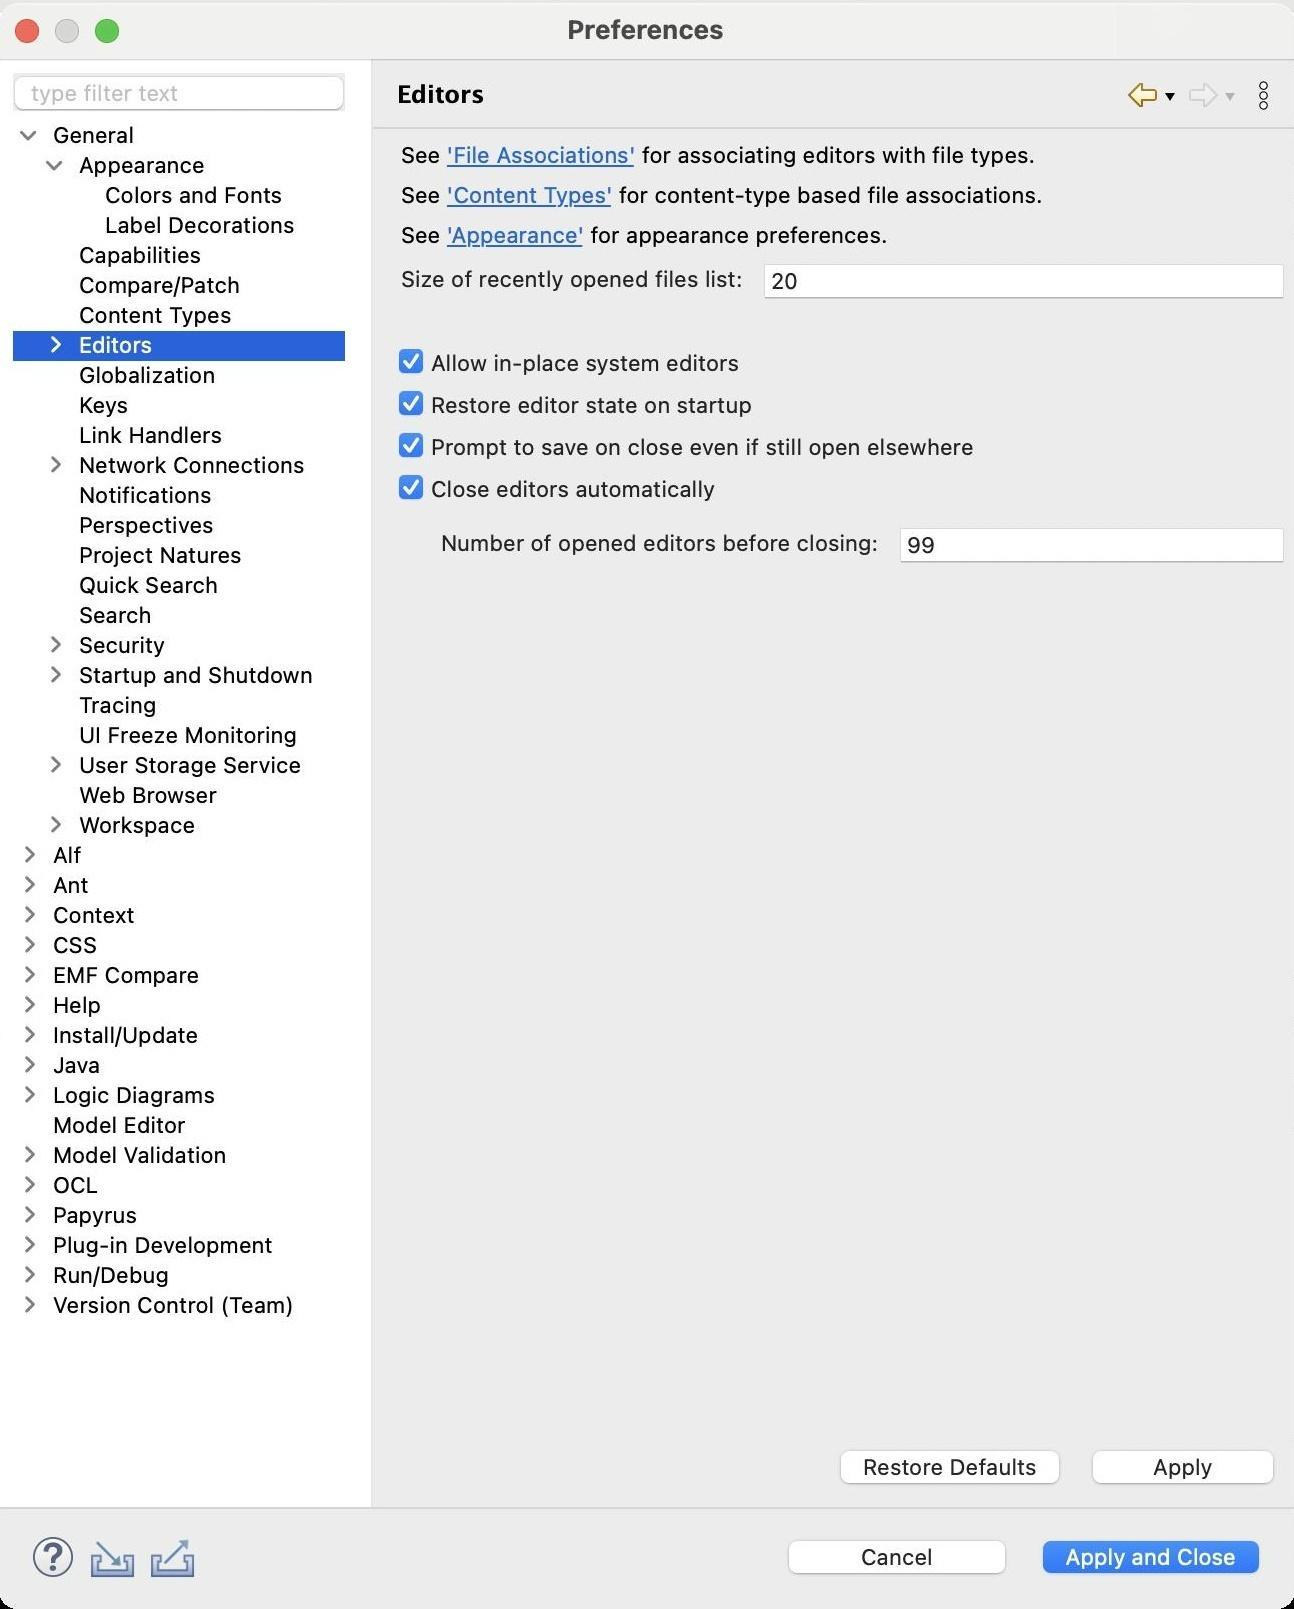
Accessibility tree:
{"name": "Preferences", "role": "AXWindow", "description": null, "role_description": "standard window", "value": null, "position": "480.00;136.00", "size": "648;803", "children": [{"name": "Apply_and_Close", "role": "AXButton", "description": null, "role_description": "button", "value": null, "position": "516.00;765.00", "size": "120;27", "children": []}, {"name": "Cancel", "role": "AXButton", "description": null, "role_description": "button", "value": null, "position": "389.00;765.00", "size": "120;27", "children": []}, {"name": null, "role": "AXToolbar", "description": null, "role_description": "toolbar", "value": null, "position": "12.00;763.00", "size": "90;30", "children": [{"name": "Help", "role": "AXCheckBox", "description": null, "role_description": "checkbox", "value": 0, "position": "12.00;763.00", "size": "30;30", "children": []}, {"name": "Import", "role": "AXButton", "description": null, "role_description": "button", "value": null, "position": "42.00;763.00", "size": "30;30", "children": []}, {"name": "Export", "role": "AXButton", "description": null, "role_description": "button", "value": null, "position": "72.00;763.00", "size": "30;30", "children": []}]}, {"name": null, "role": "AXScrollArea", "description": null, "role_description": "scroll area", "value": null, "position": "199.00;69.00", "size": "444;678", "children": [{"name": "Apply", "role": "AXButton", "description": null, "role_description": "button", "value": null, "position": "541.00;720.00", "size": "102;27", "children": []}, {"name": "Restore_Defaults", "role": "AXButton", "description": null, "role_description": "button", "value": null, "position": "415.00;720.00", "size": "121;27", "children": []}, {"name": null, "role": "AXTextField", "description": null, "role_description": "text field", "value": "99", "position": "450.00;261.00", "size": "193;19", "children": []}, {"name": null, "role": "AXStaticText", "description": null, "role_description": "text", "value": "Number of opened editors before closing:", "position": "219.00;263.00", "size": "223;14", "children": []}, {"name": "Close_editors_automatically", "role": "AXCheckBox", "description": null, "role_description": "checkbox", "value": 1, "position": "199.00;235.00", "size": "164;16", "children": []}, {"name": "Prompt_to_save_on_close_even_if_still_open_elsewhere", "role": "AXCheckBox", "description": null, "role_description": "checkbox", "value": 1, "position": "199.00;214.00", "size": "444;16", "children": []}, {"name": "Restore_editor_state_on_startup", "role": "AXCheckBox", "description": null, "role_description": "checkbox", "value": 1, "position": "199.00;193.00", "size": "444;16", "children": []}, {"name": "Allow_in-place_system_editors", "role": "AXCheckBox", "description": null, "role_description": "checkbox", "value": 1, "position": "199.00;172.00", "size": "444;16", "children": []}, {"name": null, "role": "AXStaticText", "description": null, "role_description": "text", "value": "", "position": "199.00;153.00", "size": "4;14", "children": []}, {"name": null, "role": "AXTextField", "description": null, "role_description": "text field", "value": "20", "position": "382.00;129.00", "size": "261;19", "children": []}, {"name": null, "role": "AXStaticText", "description": null, "role_description": "text", "value": "Size of recently opened files list:", "position": "199.00;131.00", "size": "175;14", "children": []}, {"name": null, "role": "AXScrollArea", "description": null, "role_description": "scroll area", "value": null, "position": "199.00;109.00", "size": "444;15", "children": [{"name": null, "role": "AXTextArea", "description": null, "role_description": "text entry area", "value": "See 'Appearance' for appearance preferences.", "position": "199.00;109.00", "size": "444;15", "children": [{"name": "'Appearance'", "role": "AXLink", "description": null, "role_description": "hyperlink", "value": null, "position": "223.93;109.00", "size": "69;13", "children": []}]}]}, {"name": null, "role": "AXScrollArea", "description": null, "role_description": "scroll area", "value": null, "position": "199.00;89.00", "size": "444;15", "children": [{"name": null, "role": "AXTextArea", "description": null, "role_description": "text entry area", "value": "See 'Content Types' for content-type based file associations.", "position": "199.00;89.00", "size": "444;15", "children": [{"name": "'Content_Types'", "role": "AXLink", "description": null, "role_description": "hyperlink", "value": null, "position": "223.93;89.00", "size": "83;13", "children": []}]}]}, {"name": null, "role": "AXScrollArea", "description": null, "role_description": "scroll area", "value": null, "position": "199.00;69.00", "size": "444;15", "children": [{"name": null, "role": "AXTextArea", "description": null, "role_description": "text entry area", "value": "See 'File Associations' for associating editors with file types.", "position": "199.00;69.00", "size": "444;15", "children": [{"name": "'File_Associations'", "role": "AXLink", "description": null, "role_description": "hyperlink", "value": null, "position": "223.93;69.00", "size": "94;13", "children": []}]}]}]}, {"name": null, "role": "AXToolbar", "description": "", "role_description": "toolbar", "value": null, "position": "561.00;35.00", "size": "82;22", "children": [{"name": "Back_to_Content_Types", "role": "AXMenuButton", "description": null, "role_description": "menu button", "value": null, "position": "561.00;35.00", "size": "22;22", "children": []}, {"name": "Forward", "role": "AXMenuButton", "description": null, "role_description": "menu button", "value": null, "position": "591.00;35.00", "size": "22;22", "children": []}, {"name": "Additional_Dialog_Actions", "role": "AXButton", "description": null, "role_description": "button", "value": null, "position": "621.00;35.00", "size": "22;22", "children": []}]}, {"name": null, "role": "AXStaticText", "description": "", "role_description": "text", "value": "Editors", "position": "196.00;35.00", "size": "358;21", "children": []}, {"name": null, "role": "AXSplitter", "description": null, "role_description": "splitter", "value": 180, "position": "180.00;28.00", "size": "5;724", "children": []}, {"name": null, "role": "AXScrollArea", "description": null, "role_description": "scroll area", "value": null, "position": "7.00;59.00", "size": "166;693", "children": [{"name": null, "role": "AXOutline", "description": null, "role_description": "outline", "value": null, "position": "7.00;59.00", "size": "166;693", "children": [{"name": null, "role": "AXRow", "description": null, "role_description": "outline row", "value": null, "position": "7.00;59.00", "size": "166;15", "children": [{"name": null, "role": "AXGroup", "description": null, "role_description": "group", "value": null, "position": "7.00;59.00", "size": "151;15", "children": [{"name": null, "role": "AXDisclosureTriangle", "description": null, "role_description": "disclosure triangle", "value": 1, "position": "9.00;59.00", "size": "12;14", "children": []}, {"name": null, "role": "AXStaticText", "description": null, "role_description": "text", "value": "General", "position": "25.00;59.00", "size": "132;14", "children": []}]}]}, {"name": null, "role": "AXRow", "description": null, "role_description": "outline row", "value": null, "position": "7.00;74.00", "size": "166;15", "children": [{"name": null, "role": "AXGroup", "description": null, "role_description": "group", "value": null, "position": "7.00;74.00", "size": "151;15", "children": [{"name": null, "role": "AXDisclosureTriangle", "description": null, "role_description": "disclosure triangle", "value": 1, "position": "22.00;74.00", "size": "12;14", "children": []}, {"name": null, "role": "AXStaticText", "description": null, "role_description": "text", "value": "Appearance", "position": "38.00;74.00", "size": "119;14", "children": []}]}]}, {"name": null, "role": "AXRow", "description": null, "role_description": "outline row", "value": null, "position": "7.00;89.00", "size": "166;15", "children": [{"name": null, "role": "AXStaticText", "description": null, "role_description": "text", "value": "Colors and Fonts", "position": "51.00;89.00", "size": "106;14", "children": []}]}, {"name": null, "role": "AXRow", "description": null, "role_description": "outline row", "value": null, "position": "7.00;104.00", "size": "166;15", "children": [{"name": null, "role": "AXStaticText", "description": null, "role_description": "text", "value": "Label Decorations", "position": "51.00;104.00", "size": "106;14", "children": []}]}, {"name": null, "role": "AXRow", "description": null, "role_description": "outline row", "value": null, "position": "7.00;119.00", "size": "166;15", "children": [{"name": null, "role": "AXStaticText", "description": null, "role_description": "text", "value": "Capabilities", "position": "38.00;119.00", "size": "119;14", "children": []}]}, {"name": null, "role": "AXRow", "description": null, "role_description": "outline row", "value": null, "position": "7.00;134.00", "size": "166;15", "children": [{"name": null, "role": "AXStaticText", "description": null, "role_description": "text", "value": "Compare/Patch", "position": "38.00;134.00", "size": "119;14", "children": []}]}, {"name": null, "role": "AXRow", "description": null, "role_description": "outline row", "value": null, "position": "7.00;149.00", "size": "166;15", "children": [{"name": null, "role": "AXStaticText", "description": null, "role_description": "text", "value": "Content Types", "position": "38.00;149.00", "size": "119;14", "children": []}]}, {"name": null, "role": "AXRow", "description": null, "role_description": "outline row", "value": null, "position": "7.00;164.00", "size": "166;15", "children": [{"name": null, "role": "AXGroup", "description": null, "role_description": "group", "value": null, "position": "7.00;164.00", "size": "151;15", "children": [{"name": null, "role": "AXDisclosureTriangle", "description": null, "role_description": "disclosure triangle", "value": 0, "position": "22.00;164.00", "size": "12;14", "children": []}, {"name": null, "role": "AXStaticText", "description": null, "role_description": "text", "value": "Editors", "position": "38.00;164.00", "size": "119;14", "children": []}]}]}, {"name": null, "role": "AXRow", "description": null, "role_description": "outline row", "value": null, "position": "7.00;179.00", "size": "166;15", "children": [{"name": null, "role": "AXStaticText", "description": null, "role_description": "text", "value": "Globalization", "position": "38.00;179.00", "size": "119;14", "children": []}]}, {"name": null, "role": "AXRow", "description": null, "role_description": "outline row", "value": null, "position": "7.00;194.00", "size": "166;15", "children": [{"name": null, "role": "AXStaticText", "description": null, "role_description": "text", "value": "Keys", "position": "38.00;194.00", "size": "119;14", "children": []}]}, {"name": null, "role": "AXRow", "description": null, "role_description": "outline row", "value": null, "position": "7.00;209.00", "size": "166;15", "children": [{"name": null, "role": "AXStaticText", "description": null, "role_description": "text", "value": "Link Handlers", "position": "38.00;209.00", "size": "119;14", "children": []}]}, {"name": null, "role": "AXRow", "description": null, "role_description": "outline row", "value": null, "position": "7.00;224.00", "size": "166;15", "children": [{"name": null, "role": "AXGroup", "description": null, "role_description": "group", "value": null, "position": "7.00;224.00", "size": "151;15", "children": [{"name": null, "role": "AXDisclosureTriangle", "description": null, "role_description": "disclosure triangle", "value": 0, "position": "22.00;224.00", "size": "12;14", "children": []}, {"name": null, "role": "AXStaticText", "description": null, "role_description": "text", "value": "Network Connections", "position": "38.00;224.00", "size": "119;14", "children": []}]}]}, {"name": null, "role": "AXRow", "description": null, "role_description": "outline row", "value": null, "position": "7.00;239.00", "size": "166;15", "children": [{"name": null, "role": "AXStaticText", "description": null, "role_description": "text", "value": "Notifications", "position": "38.00;239.00", "size": "119;14", "children": []}]}, {"name": null, "role": "AXRow", "description": null, "role_description": "outline row", "value": null, "position": "7.00;254.00", "size": "166;15", "children": [{"name": null, "role": "AXStaticText", "description": null, "role_description": "text", "value": "Perspectives", "position": "38.00;254.00", "size": "119;14", "children": []}]}, {"name": null, "role": "AXRow", "description": null, "role_description": "outline row", "value": null, "position": "7.00;269.00", "size": "166;15", "children": [{"name": null, "role": "AXStaticText", "description": null, "role_description": "text", "value": "Project Natures", "position": "38.00;269.00", "size": "119;14", "children": []}]}, {"name": null, "role": "AXRow", "description": null, "role_description": "outline row", "value": null, "position": "7.00;284.00", "size": "166;15", "children": [{"name": null, "role": "AXStaticText", "description": null, "role_description": "text", "value": "Quick Search", "position": "38.00;284.00", "size": "119;14", "children": []}]}, {"name": null, "role": "AXRow", "description": null, "role_description": "outline row", "value": null, "position": "7.00;299.00", "size": "166;15", "children": [{"name": null, "role": "AXStaticText", "description": null, "role_description": "text", "value": "Search", "position": "38.00;299.00", "size": "119;14", "children": []}]}, {"name": null, "role": "AXRow", "description": null, "role_description": "outline row", "value": null, "position": "7.00;314.00", "size": "166;15", "children": [{"name": null, "role": "AXGroup", "description": null, "role_description": "group", "value": null, "position": "7.00;314.00", "size": "151;15", "children": [{"name": null, "role": "AXDisclosureTriangle", "description": null, "role_description": "disclosure triangle", "value": 0, "position": "22.00;314.00", "size": "12;14", "children": []}, {"name": null, "role": "AXStaticText", "description": null, "role_description": "text", "value": "Security", "position": "38.00;314.00", "size": "119;14", "children": []}]}]}, {"name": null, "role": "AXRow", "description": null, "role_description": "outline row", "value": null, "position": "7.00;329.00", "size": "166;15", "children": [{"name": null, "role": "AXGroup", "description": null, "role_description": "group", "value": null, "position": "7.00;329.00", "size": "151;15", "children": [{"name": null, "role": "AXDisclosureTriangle", "description": null, "role_description": "disclosure triangle", "value": 0, "position": "22.00;329.00", "size": "12;14", "children": []}, {"name": null, "role": "AXStaticText", "description": null, "role_description": "text", "value": "Startup and Shutdown", "position": "38.00;329.00", "size": "119;14", "children": []}]}]}, {"name": null, "role": "AXRow", "description": null, "role_description": "outline row", "value": null, "position": "7.00;344.00", "size": "166;15", "children": [{"name": null, "role": "AXStaticText", "description": null, "role_description": "text", "value": "Tracing", "position": "38.00;344.00", "size": "119;14", "children": []}]}, {"name": null, "role": "AXRow", "description": null, "role_description": "outline row", "value": null, "position": "7.00;359.00", "size": "166;15", "children": [{"name": null, "role": "AXStaticText", "description": null, "role_description": "text", "value": "UI Freeze Monitoring", "position": "38.00;359.00", "size": "119;14", "children": []}]}, {"name": null, "role": "AXRow", "description": null, "role_description": "outline row", "value": null, "position": "7.00;374.00", "size": "166;15", "children": [{"name": null, "role": "AXGroup", "description": null, "role_description": "group", "value": null, "position": "7.00;374.00", "size": "151;15", "children": [{"name": null, "role": "AXDisclosureTriangle", "description": null, "role_description": "disclosure triangle", "value": 0, "position": "22.00;374.00", "size": "12;14", "children": []}, {"name": null, "role": "AXStaticText", "description": null, "role_description": "text", "value": "User Storage Service", "position": "38.00;374.00", "size": "119;14", "children": []}]}]}, {"name": null, "role": "AXRow", "description": null, "role_description": "outline row", "value": null, "position": "7.00;389.00", "size": "166;15", "children": [{"name": null, "role": "AXStaticText", "description": null, "role_description": "text", "value": "Web Browser", "position": "38.00;389.00", "size": "119;14", "children": []}]}, {"name": null, "role": "AXRow", "description": null, "role_description": "outline row", "value": null, "position": "7.00;404.00", "size": "166;15", "children": [{"name": null, "role": "AXGroup", "description": null, "role_description": "group", "value": null, "position": "7.00;404.00", "size": "151;15", "children": [{"name": null, "role": "AXDisclosureTriangle", "description": null, "role_description": "disclosure triangle", "value": 0, "position": "22.00;404.00", "size": "12;14", "children": []}, {"name": null, "role": "AXStaticText", "description": null, "role_description": "text", "value": "Workspace", "position": "38.00;404.00", "size": "119;14", "children": []}]}]}, {"name": null, "role": "AXRow", "description": null, "role_description": "outline row", "value": null, "position": "7.00;419.00", "size": "166;15", "children": [{"name": null, "role": "AXGroup", "description": null, "role_description": "group", "value": null, "position": "7.00;419.00", "size": "151;15", "children": [{"name": null, "role": "AXDisclosureTriangle", "description": null, "role_description": "disclosure triangle", "value": 0, "position": "9.00;419.00", "size": "12;14", "children": []}, {"name": null, "role": "AXStaticText", "description": null, "role_description": "text", "value": "Alf", "position": "25.00;419.00", "size": "132;14", "children": []}]}]}, {"name": null, "role": "AXRow", "description": null, "role_description": "outline row", "value": null, "position": "7.00;434.00", "size": "166;15", "children": [{"name": null, "role": "AXGroup", "description": null, "role_description": "group", "value": null, "position": "7.00;434.00", "size": "151;15", "children": [{"name": null, "role": "AXDisclosureTriangle", "description": null, "role_description": "disclosure triangle", "value": 0, "position": "9.00;434.00", "size": "12;14", "children": []}, {"name": null, "role": "AXStaticText", "description": null, "role_description": "text", "value": "Ant", "position": "25.00;434.00", "size": "132;14", "children": []}]}]}, {"name": null, "role": "AXRow", "description": null, "role_description": "outline row", "value": null, "position": "7.00;449.00", "size": "166;15", "children": [{"name": null, "role": "AXGroup", "description": null, "role_description": "group", "value": null, "position": "7.00;449.00", "size": "151;15", "children": [{"name": null, "role": "AXDisclosureTriangle", "description": null, "role_description": "disclosure triangle", "value": 0, "position": "9.00;449.00", "size": "12;14", "children": []}, {"name": null, "role": "AXStaticText", "description": null, "role_description": "text", "value": "Context", "position": "25.00;449.00", "size": "132;14", "children": []}]}]}, {"name": null, "role": "AXRow", "description": null, "role_description": "outline row", "value": null, "position": "7.00;464.00", "size": "166;15", "children": [{"name": null, "role": "AXGroup", "description": null, "role_description": "group", "value": null, "position": "7.00;464.00", "size": "151;15", "children": [{"name": null, "role": "AXDisclosureTriangle", "description": null, "role_description": "disclosure triangle", "value": 0, "position": "9.00;464.00", "size": "12;14", "children": []}, {"name": null, "role": "AXStaticText", "description": null, "role_description": "text", "value": "CSS", "position": "25.00;464.00", "size": "132;14", "children": []}]}]}, {"name": null, "role": "AXRow", "description": null, "role_description": "outline row", "value": null, "position": "7.00;479.00", "size": "166;15", "children": [{"name": null, "role": "AXGroup", "description": null, "role_description": "group", "value": null, "position": "7.00;479.00", "size": "151;15", "children": [{"name": null, "role": "AXDisclosureTriangle", "description": null, "role_description": "disclosure triangle", "value": 0, "position": "9.00;479.00", "size": "12;14", "children": []}, {"name": null, "role": "AXStaticText", "description": null, "role_description": "text", "value": "EMF Compare", "position": "25.00;479.00", "size": "132;14", "children": []}]}]}, {"name": null, "role": "AXRow", "description": null, "role_description": "outline row", "value": null, "position": "7.00;494.00", "size": "166;15", "children": [{"name": null, "role": "AXGroup", "description": null, "role_description": "group", "value": null, "position": "7.00;494.00", "size": "151;15", "children": [{"name": null, "role": "AXDisclosureTriangle", "description": null, "role_description": "disclosure triangle", "value": 0, "position": "9.00;494.00", "size": "12;14", "children": []}, {"name": null, "role": "AXStaticText", "description": null, "role_description": "text", "value": "Help", "position": "25.00;494.00", "size": "132;14", "children": []}]}]}, {"name": null, "role": "AXRow", "description": null, "role_description": "outline row", "value": null, "position": "7.00;509.00", "size": "166;15", "children": [{"name": null, "role": "AXGroup", "description": null, "role_description": "group", "value": null, "position": "7.00;509.00", "size": "151;15", "children": [{"name": null, "role": "AXDisclosureTriangle", "description": null, "role_description": "disclosure triangle", "value": 0, "position": "9.00;509.00", "size": "12;14", "children": []}, {"name": null, "role": "AXStaticText", "description": null, "role_description": "text", "value": "Install/Update", "position": "25.00;509.00", "size": "132;14", "children": []}]}]}, {"name": null, "role": "AXRow", "description": null, "role_description": "outline row", "value": null, "position": "7.00;524.00", "size": "166;15", "children": [{"name": null, "role": "AXGroup", "description": null, "role_description": "group", "value": null, "position": "7.00;524.00", "size": "151;15", "children": [{"name": null, "role": "AXDisclosureTriangle", "description": null, "role_description": "disclosure triangle", "value": 0, "position": "9.00;524.00", "size": "12;14", "children": []}, {"name": null, "role": "AXStaticText", "description": null, "role_description": "text", "value": "Java", "position": "25.00;524.00", "size": "132;14", "children": []}]}]}, {"name": null, "role": "AXRow", "description": null, "role_description": "outline row", "value": null, "position": "7.00;539.00", "size": "166;15", "children": [{"name": null, "role": "AXGroup", "description": null, "role_description": "group", "value": null, "position": "7.00;539.00", "size": "151;15", "children": [{"name": null, "role": "AXDisclosureTriangle", "description": null, "role_description": "disclosure triangle", "value": 0, "position": "9.00;539.00", "size": "12;14", "children": []}, {"name": null, "role": "AXStaticText", "description": null, "role_description": "text", "value": "Logic Diagrams", "position": "25.00;539.00", "size": "132;14", "children": []}]}]}, {"name": null, "role": "AXRow", "description": null, "role_description": "outline row", "value": null, "position": "7.00;554.00", "size": "166;15", "children": [{"name": null, "role": "AXStaticText", "description": null, "role_description": "text", "value": "Model Editor", "position": "25.00;554.00", "size": "132;14", "children": []}]}, {"name": null, "role": "AXRow", "description": null, "role_description": "outline row", "value": null, "position": "7.00;569.00", "size": "166;15", "children": [{"name": null, "role": "AXGroup", "description": null, "role_description": "group", "value": null, "position": "7.00;569.00", "size": "151;15", "children": [{"name": null, "role": "AXDisclosureTriangle", "description": null, "role_description": "disclosure triangle", "value": 0, "position": "9.00;569.00", "size": "12;14", "children": []}, {"name": null, "role": "AXStaticText", "description": null, "role_description": "text", "value": "Model Validation", "position": "25.00;569.00", "size": "132;14", "children": []}]}]}, {"name": null, "role": "AXRow", "description": null, "role_description": "outline row", "value": null, "position": "7.00;584.00", "size": "166;15", "children": [{"name": null, "role": "AXGroup", "description": null, "role_description": "group", "value": null, "position": "7.00;584.00", "size": "151;15", "children": [{"name": null, "role": "AXDisclosureTriangle", "description": null, "role_description": "disclosure triangle", "value": 0, "position": "9.00;584.00", "size": "12;14", "children": []}, {"name": null, "role": "AXStaticText", "description": null, "role_description": "text", "value": "OCL", "position": "25.00;584.00", "size": "132;14", "children": []}]}]}, {"name": null, "role": "AXRow", "description": null, "role_description": "outline row", "value": null, "position": "7.00;599.00", "size": "166;15", "children": [{"name": null, "role": "AXGroup", "description": null, "role_description": "group", "value": null, "position": "7.00;599.00", "size": "151;15", "children": [{"name": null, "role": "AXDisclosureTriangle", "description": null, "role_description": "disclosure triangle", "value": 0, "position": "9.00;599.00", "size": "12;14", "children": []}, {"name": null, "role": "AXStaticText", "description": null, "role_description": "text", "value": "Papyrus", "position": "25.00;599.00", "size": "132;14", "children": []}]}]}, {"name": null, "role": "AXRow", "description": null, "role_description": "outline row", "value": null, "position": "7.00;614.00", "size": "166;15", "children": [{"name": null, "role": "AXGroup", "description": null, "role_description": "group", "value": null, "position": "7.00;614.00", "size": "151;15", "children": [{"name": null, "role": "AXDisclosureTriangle", "description": null, "role_description": "disclosure triangle", "value": 0, "position": "9.00;614.00", "size": "12;14", "children": []}, {"name": null, "role": "AXStaticText", "description": null, "role_description": "text", "value": "Plug-in Development", "position": "25.00;614.00", "size": "132;14", "children": []}]}]}, {"name": null, "role": "AXRow", "description": null, "role_description": "outline row", "value": null, "position": "7.00;629.00", "size": "166;15", "children": [{"name": null, "role": "AXGroup", "description": null, "role_description": "group", "value": null, "position": "7.00;629.00", "size": "151;15", "children": [{"name": null, "role": "AXDisclosureTriangle", "description": null, "role_description": "disclosure triangle", "value": 0, "position": "9.00;629.00", "size": "12;14", "children": []}, {"name": null, "role": "AXStaticText", "description": null, "role_description": "text", "value": "Run/Debug", "position": "25.00;629.00", "size": "132;14", "children": []}]}]}, {"name": null, "role": "AXRow", "description": null, "role_description": "outline row", "value": null, "position": "7.00;644.00", "size": "166;15", "children": [{"name": null, "role": "AXGroup", "description": null, "role_description": "group", "value": null, "position": "7.00;644.00", "size": "151;15", "children": [{"name": null, "role": "AXDisclosureTriangle", "description": null, "role_description": "disclosure triangle", "value": 0, "position": "9.00;644.00", "size": "12;14", "children": []}, {"name": null, "role": "AXStaticText", "description": null, "role_description": "text", "value": "Version Control (Team)", "position": "25.00;644.00", "size": "132;14", "children": []}]}]}, {"name": null, "role": "AXColumn", "description": null, "role_description": "column", "value": null, "position": "7.00;59.00", "size": "151;693", "children": []}]}]}, {"name": "type_filter_text", "role": "AXTextField", "description": null, "role_description": "search text field", "value": "", "position": "7.00;35.00", "size": "166;19", "children": []}, {"name": null, "role": "AXButton", "description": null, "role_description": "close button", "value": null, "position": "7.00;6.00", "size": "14;16", "children": []}, {"name": null, "role": "AXButton", "description": null, "role_description": "zoom button", "value": null, "position": "47.00;6.00", "size": "14;16", "children": [{"name": null, "role": "AXGroup", "description": null, "role_description": "group", "value": null, "position": "47.00;6.00", "size": "14;16", "children": [{"name": null, "role": "AXGroup", "description": null, "role_description": "group", "value": null, "position": "47.00;6.00", "size": "14;16", "children": []}]}]}, {"name": null, "role": "AXButton", "description": null, "role_description": "minimize button", "value": null, "position": "27.00;6.00", "size": "14;16", "children": []}, {"name": null, "role": "AXStaticText", "description": null, "role_description": "text", "value": "Preferences", "position": "282.00;5.00", "size": "83;16", "children": []}]}